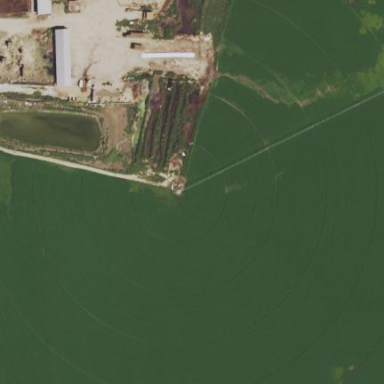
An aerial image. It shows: Farmland with pivot irrigation system.